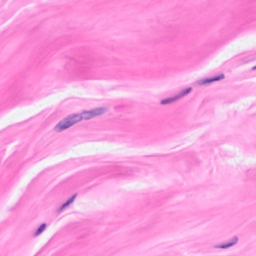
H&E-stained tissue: Breast